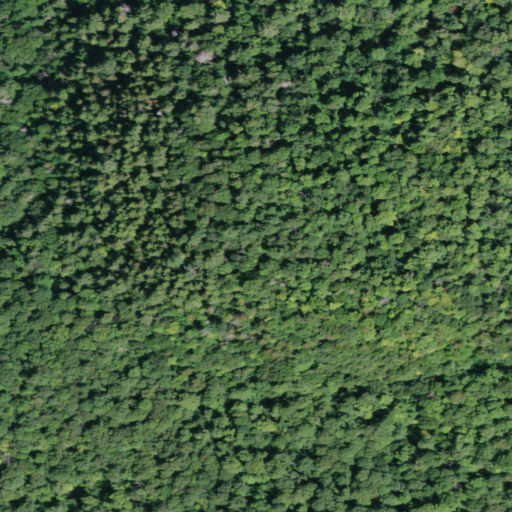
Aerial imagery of mountain in New York named Big Hedgehog Mountain containing deciduous forest, evergreen forest, mixed forest, and open water